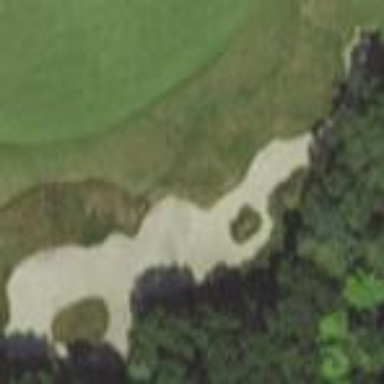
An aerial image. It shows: Golf bunker filled with natural sand.